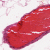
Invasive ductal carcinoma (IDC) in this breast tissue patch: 0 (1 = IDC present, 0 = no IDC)